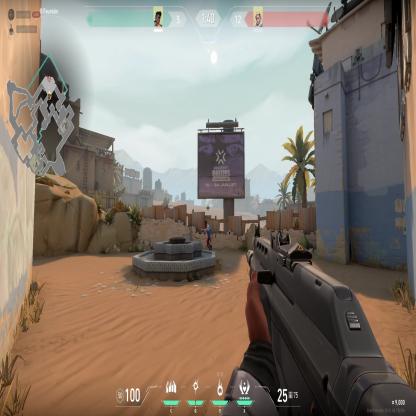
Label: enemy